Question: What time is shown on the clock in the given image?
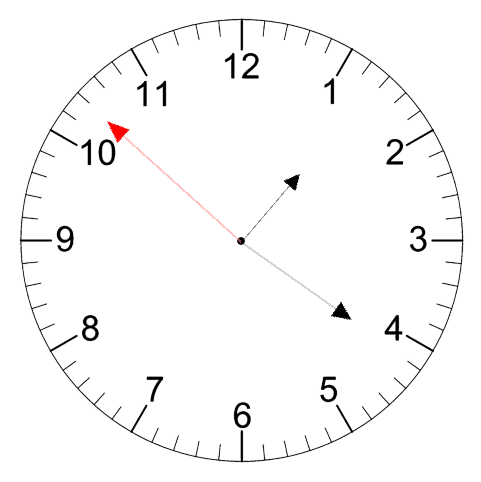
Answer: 01:20:52